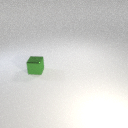
small green metal cube